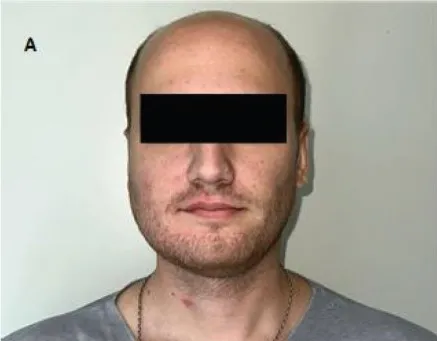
Second post-operative month. Both figures.
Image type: medical_photograph (skin_photograph)